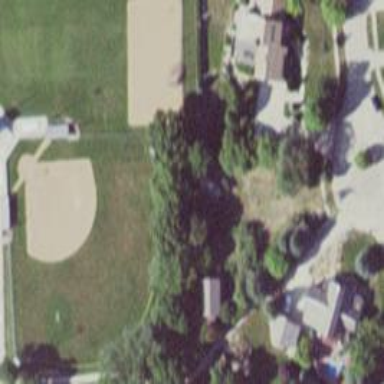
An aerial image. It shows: Softball pitch for leisure sports.